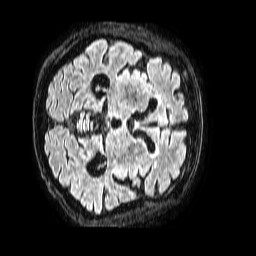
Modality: FLAIR
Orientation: axial
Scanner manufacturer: philips
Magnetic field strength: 1.5 T
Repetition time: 4.8 s
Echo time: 0.3 s